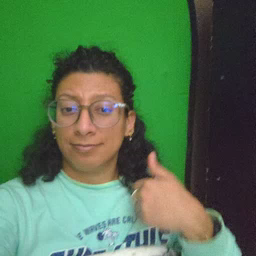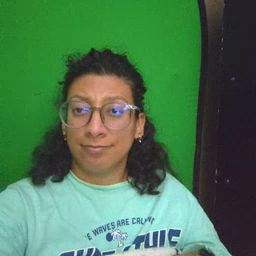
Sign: feet